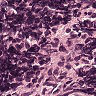
Metastatic tissue present: no